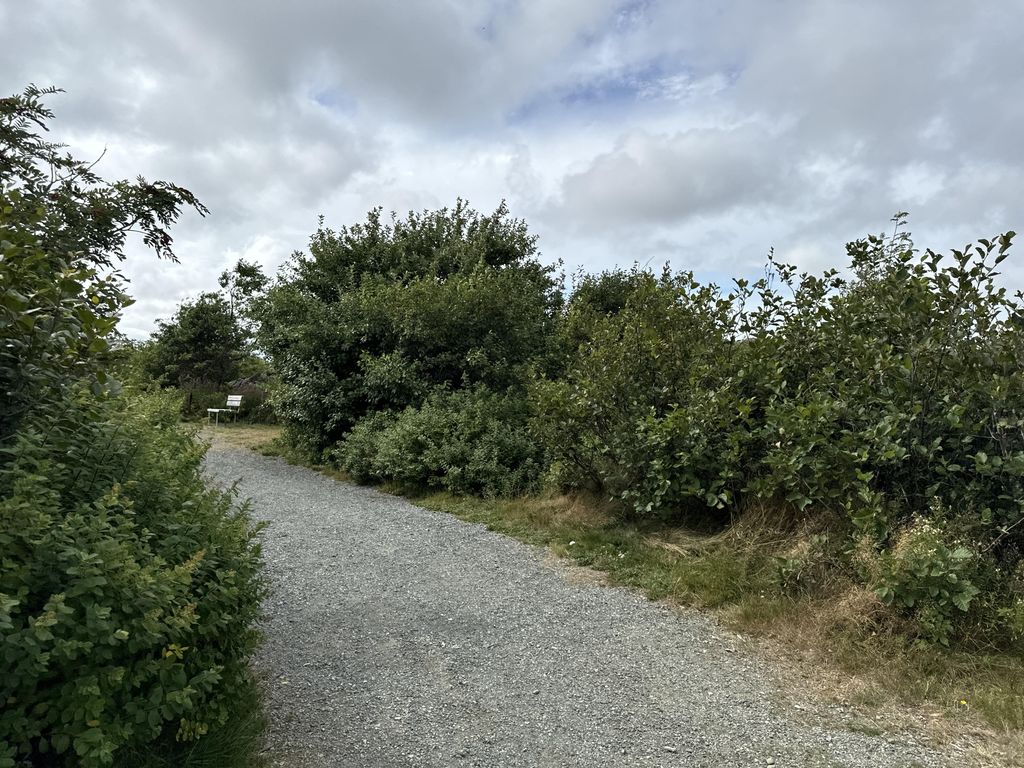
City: st_johns